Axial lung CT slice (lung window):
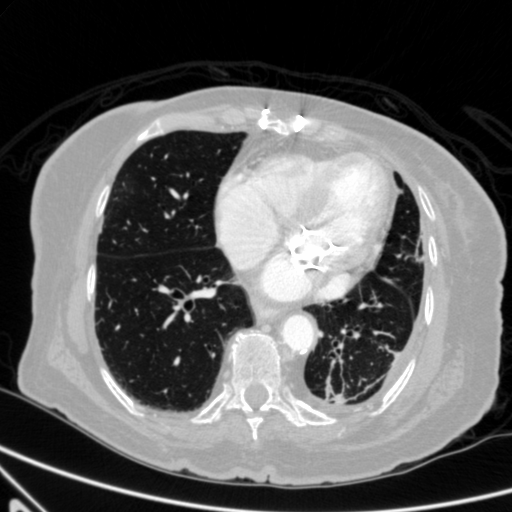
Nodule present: no